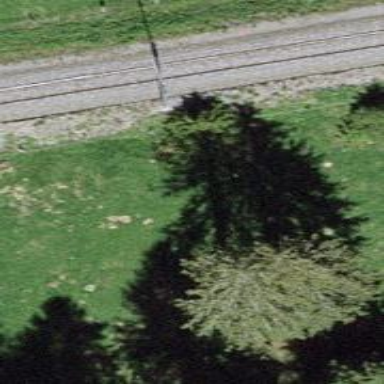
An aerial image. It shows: Beautiful tree in nature.